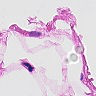
Metastatic tissue present: no